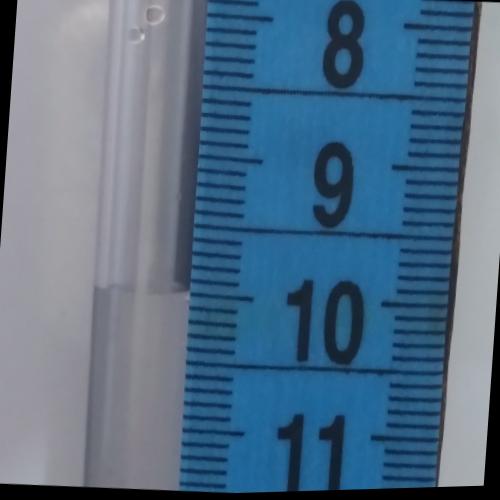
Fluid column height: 10.0 cm